九年级 · 解析几何
如图, 在 $\triangle A B C$ 中, 点 $P$ 是 $B C$ 边上任意一点 (点 $P$ 与点 $B, C$ 不重合), 平行四边形 $A F P E$ 的顶点 $F, E$ 分别在边 $A B, A C$ 上. 已知 $B C=1, S_{\triangle A B C}=2$, 设 $B P=x$, 平行四边形 $A F P E$ 的面积为 $y$, 则下列关于 $y$ 与 $x$ 的函数关系式正确的是 ( )

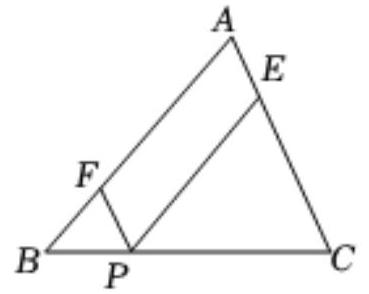
A. $y=-\frac{1}{2} x^{2}+x$
B. $y=\frac{1}{2} x^{2}-x$
C. $y=-4 x^{2}+4 x$
D. $y=4 x^{2}-4 x$

答案: C
解析: 由平行四边形的性质得出 $P F / / A C$, 证明 $\triangle B P F \sim \triangle B C A$, 得出 $\frac{S_{\triangle B P F}}{S_{\triangle B C A}}=\left(\frac{B P}{B C}\right)^{2}$, 得出 $S_{\triangle} B P F=2 x^{2}$, 同理得出 $S_{\triangle} P E C=2(1-x)^{2}$, 进而得出 $y$ 与 $x$ 的函数关系式, 即可得出答案.

【详解】解： $\because$ 四边形 $A F P E$ 是平行四边形,

$\therefore P F / / A C$,

$\therefore \angle B P F=\angle C, \angle B F P=\angle A$,

$\therefore \triangle B P F \sim \triangle B C A$,

$\therefore \frac{S_{\triangle B P F}}{S_{\triangle B C A}}=\left(\frac{B P}{B C}\right)^{2}$,

$\because B C=1, \quad S_{\triangle A B C=2,} \quad B P=x$,

$\therefore \frac{S_{\triangle B P F}}{2}=\left(\frac{x}{1}\right)^{2}$,

$\therefore S_{\triangle B P F}=2 \times 2$,

同理: $S_{\triangle} P E C=2(1-x)^{2}$,

$\because$ 平行四边形 $A F P E$ 的面积为 $y$,

$\therefore y=2-2 x^{2}-2(1-x)^{2}=-4 x^{2}+4 x$,

故选: C.

【点睛】本题考查了相似三角形的判定与性质, 列二次函数关系式, 平行四边形的性质, 掌握平行四边形的性质, 相似三角形的判定与性质是解决问题的关键.